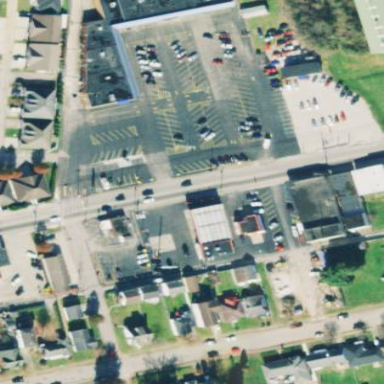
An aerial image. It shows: Parking area with asphalt surface.